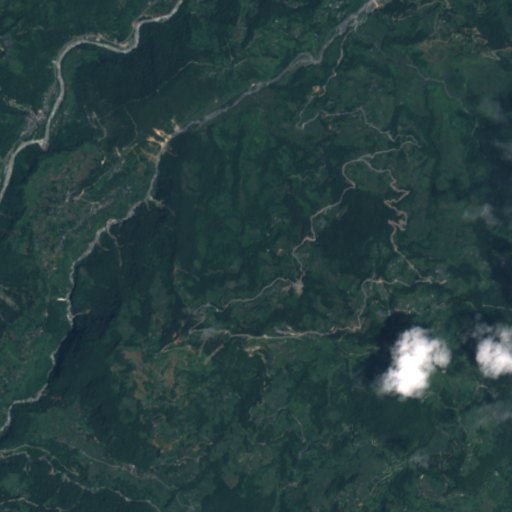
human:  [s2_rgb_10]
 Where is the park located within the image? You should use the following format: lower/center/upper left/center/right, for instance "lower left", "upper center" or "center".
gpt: The park is located in the upper left of the image.
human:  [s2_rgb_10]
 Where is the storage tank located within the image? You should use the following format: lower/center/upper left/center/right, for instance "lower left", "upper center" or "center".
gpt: The storage tank is located in the lower center of the image.
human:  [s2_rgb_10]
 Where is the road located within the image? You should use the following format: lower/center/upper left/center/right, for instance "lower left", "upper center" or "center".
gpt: There is no road in the image.